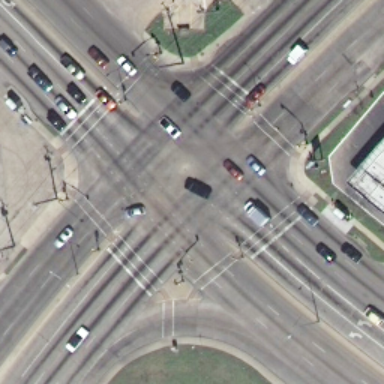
An intersection with some cars on the road .